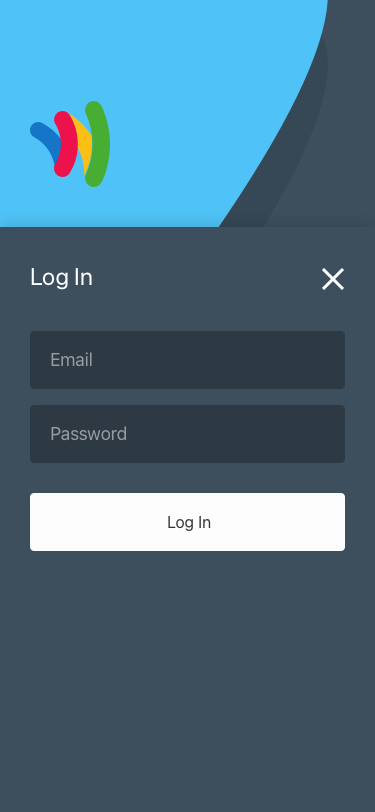
Text in this UI design:
Log In
Password
Email
Log In